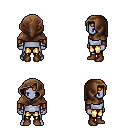
a pixel art fantasy rpg character, male body template, dark elf, purple skin, steel arm armor, gold greaves, light blonde pageboy hairstyle, cloth hood, leather bracers, brown shoes, four views (front, back, left, right), 2x2 character sprite sheet, small pixel art, hard edges, no anti-aliasing